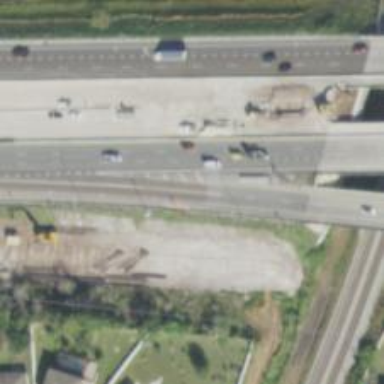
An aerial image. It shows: Diamond junction on motorway link.